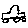
Label: car